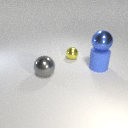
large gray metal sphere in front of large blue rubber cylinder